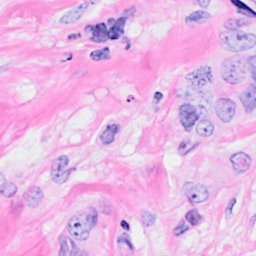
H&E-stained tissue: Breast